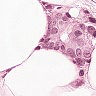
Metastatic tissue present: yes